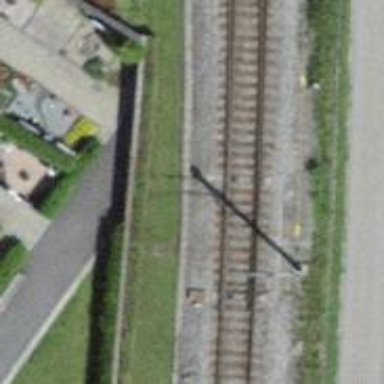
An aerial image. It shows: Railway switch.